Field crop: maize
Growth stage: 1
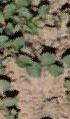
Species: convolvulus